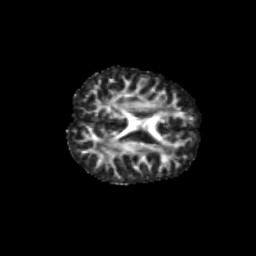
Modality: FA
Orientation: axial
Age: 11
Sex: male
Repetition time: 9.512 s
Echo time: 0.089 s